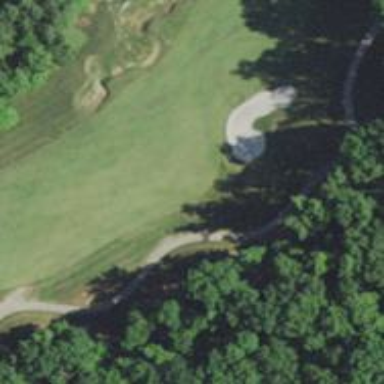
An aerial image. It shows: Pathway for golfing.